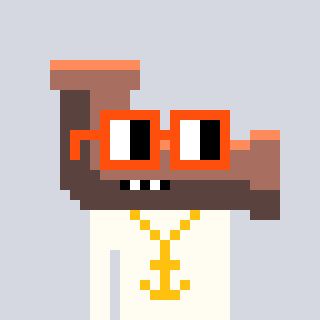
a pixel art character with square orange glasses, a pipe-shaped head and a grayscale-colored body on a cool background